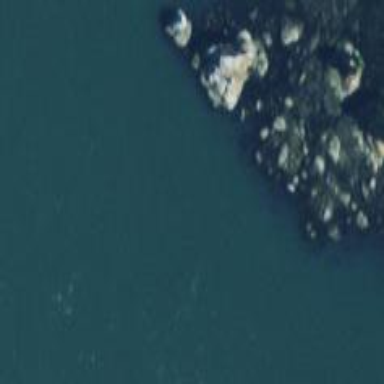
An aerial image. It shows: Natural rock reef.